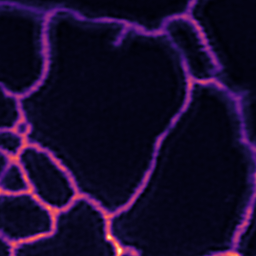
Label: Super-resolution ER image